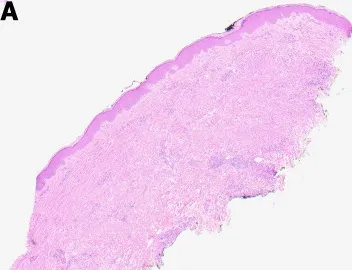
Low-power view showing skin and subcutaneous tissue with dermal inflammation (A, B; 4x, 10x).
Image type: pathology (h&e)